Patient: sex M, age 48
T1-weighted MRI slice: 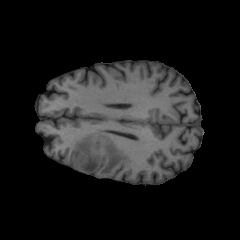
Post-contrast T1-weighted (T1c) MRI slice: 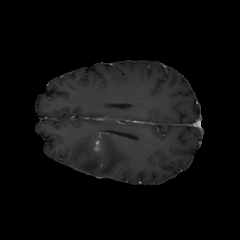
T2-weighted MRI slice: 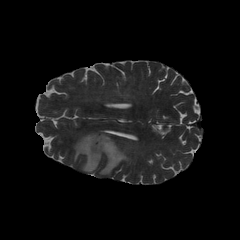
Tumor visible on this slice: yes
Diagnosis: Glioblastoma, IDH-wildtype
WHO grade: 4